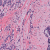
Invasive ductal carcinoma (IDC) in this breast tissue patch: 1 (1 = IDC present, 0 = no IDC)